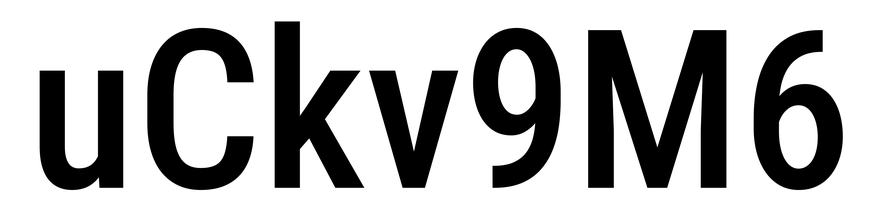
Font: Roboto_Condensed_Medium